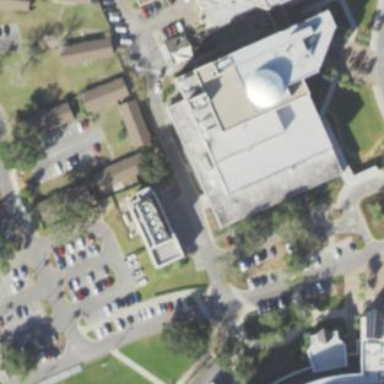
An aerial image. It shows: College building.